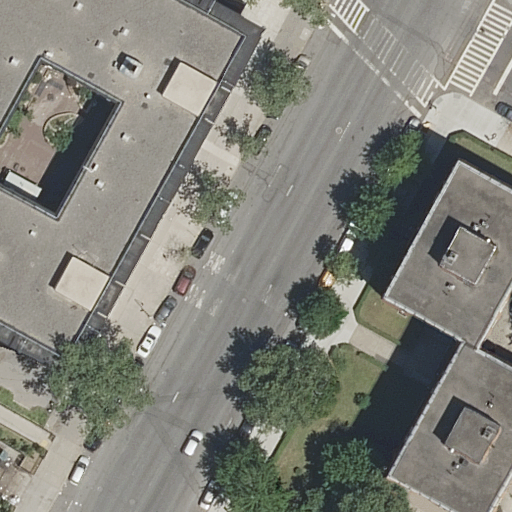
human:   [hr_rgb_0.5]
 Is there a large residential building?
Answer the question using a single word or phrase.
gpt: no

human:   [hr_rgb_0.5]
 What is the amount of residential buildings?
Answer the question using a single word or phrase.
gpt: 1

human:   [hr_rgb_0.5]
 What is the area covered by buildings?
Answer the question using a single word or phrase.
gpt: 348m2

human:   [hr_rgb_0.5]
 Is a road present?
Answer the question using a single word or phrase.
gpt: yes

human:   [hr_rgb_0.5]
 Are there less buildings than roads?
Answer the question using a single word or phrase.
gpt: no

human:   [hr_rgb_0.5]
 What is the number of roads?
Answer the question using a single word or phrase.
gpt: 2

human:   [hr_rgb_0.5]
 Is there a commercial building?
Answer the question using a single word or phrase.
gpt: no

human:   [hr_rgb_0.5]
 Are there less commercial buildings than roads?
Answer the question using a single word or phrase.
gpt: yes

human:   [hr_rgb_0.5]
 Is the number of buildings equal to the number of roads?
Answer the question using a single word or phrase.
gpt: yes

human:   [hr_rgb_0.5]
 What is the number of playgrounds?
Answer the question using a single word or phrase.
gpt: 1

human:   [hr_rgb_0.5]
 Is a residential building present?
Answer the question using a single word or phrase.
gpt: yes

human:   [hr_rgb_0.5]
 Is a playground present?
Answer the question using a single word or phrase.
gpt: yes

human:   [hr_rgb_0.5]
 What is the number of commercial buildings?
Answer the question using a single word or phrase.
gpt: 0

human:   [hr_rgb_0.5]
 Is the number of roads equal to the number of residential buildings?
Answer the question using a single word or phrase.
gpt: no

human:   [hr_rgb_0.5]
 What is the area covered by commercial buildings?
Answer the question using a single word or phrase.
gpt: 0m2

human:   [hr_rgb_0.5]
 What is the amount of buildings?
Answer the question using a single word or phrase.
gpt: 2

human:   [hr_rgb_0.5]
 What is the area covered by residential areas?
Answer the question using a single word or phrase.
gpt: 7823m2

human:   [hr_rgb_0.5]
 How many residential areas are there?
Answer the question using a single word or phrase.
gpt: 2

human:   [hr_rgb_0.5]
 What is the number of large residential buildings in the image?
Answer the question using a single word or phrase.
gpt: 0

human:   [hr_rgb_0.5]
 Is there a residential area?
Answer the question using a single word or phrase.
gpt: yes

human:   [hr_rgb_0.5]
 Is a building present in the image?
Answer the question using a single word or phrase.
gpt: yes

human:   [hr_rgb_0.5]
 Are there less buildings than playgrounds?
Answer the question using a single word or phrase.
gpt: no

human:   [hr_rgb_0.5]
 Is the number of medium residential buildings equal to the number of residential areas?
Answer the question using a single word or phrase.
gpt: no

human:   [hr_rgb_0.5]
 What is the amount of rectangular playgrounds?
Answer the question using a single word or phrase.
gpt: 1

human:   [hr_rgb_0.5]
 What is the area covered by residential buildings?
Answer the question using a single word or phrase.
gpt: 13m2

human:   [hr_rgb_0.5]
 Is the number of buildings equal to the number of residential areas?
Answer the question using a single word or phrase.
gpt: yes

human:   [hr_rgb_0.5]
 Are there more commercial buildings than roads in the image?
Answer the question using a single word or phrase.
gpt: no

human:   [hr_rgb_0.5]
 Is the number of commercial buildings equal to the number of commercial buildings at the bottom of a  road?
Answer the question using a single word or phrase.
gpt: yes

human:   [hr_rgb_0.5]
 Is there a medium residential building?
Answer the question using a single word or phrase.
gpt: no

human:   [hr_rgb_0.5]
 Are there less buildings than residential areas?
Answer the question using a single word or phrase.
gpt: no

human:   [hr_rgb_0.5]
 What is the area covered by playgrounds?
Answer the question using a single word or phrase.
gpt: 936m2

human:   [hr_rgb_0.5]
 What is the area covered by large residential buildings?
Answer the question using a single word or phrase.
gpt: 0m2

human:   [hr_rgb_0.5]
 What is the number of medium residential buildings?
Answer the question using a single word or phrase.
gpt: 0

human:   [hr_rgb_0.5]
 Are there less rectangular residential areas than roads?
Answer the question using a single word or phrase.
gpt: no

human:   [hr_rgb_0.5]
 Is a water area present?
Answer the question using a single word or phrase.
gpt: no

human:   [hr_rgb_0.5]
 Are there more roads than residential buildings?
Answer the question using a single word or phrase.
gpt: yes

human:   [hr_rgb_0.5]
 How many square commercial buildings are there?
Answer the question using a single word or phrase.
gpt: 0

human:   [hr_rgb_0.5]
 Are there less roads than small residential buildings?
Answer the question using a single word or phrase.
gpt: no

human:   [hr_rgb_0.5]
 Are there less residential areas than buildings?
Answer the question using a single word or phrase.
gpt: no

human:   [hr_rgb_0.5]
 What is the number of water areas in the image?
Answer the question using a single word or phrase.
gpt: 0

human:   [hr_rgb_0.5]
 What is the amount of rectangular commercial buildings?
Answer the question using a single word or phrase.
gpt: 0

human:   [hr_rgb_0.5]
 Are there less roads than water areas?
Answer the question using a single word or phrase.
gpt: no

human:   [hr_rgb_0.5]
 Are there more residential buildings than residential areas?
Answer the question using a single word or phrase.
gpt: no

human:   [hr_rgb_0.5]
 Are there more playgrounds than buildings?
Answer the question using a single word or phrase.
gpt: no

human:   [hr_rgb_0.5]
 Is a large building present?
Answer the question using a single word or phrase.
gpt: no

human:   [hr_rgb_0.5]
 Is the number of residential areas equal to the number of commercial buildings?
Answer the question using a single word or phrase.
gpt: no

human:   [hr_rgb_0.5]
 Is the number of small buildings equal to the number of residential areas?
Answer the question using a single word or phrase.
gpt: no

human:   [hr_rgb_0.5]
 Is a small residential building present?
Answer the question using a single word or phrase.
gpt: yes

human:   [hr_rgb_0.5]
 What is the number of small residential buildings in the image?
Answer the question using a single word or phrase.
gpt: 1

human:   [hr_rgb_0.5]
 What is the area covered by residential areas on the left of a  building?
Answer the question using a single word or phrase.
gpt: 7823m2

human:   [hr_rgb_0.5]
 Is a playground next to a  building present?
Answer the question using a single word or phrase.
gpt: yes

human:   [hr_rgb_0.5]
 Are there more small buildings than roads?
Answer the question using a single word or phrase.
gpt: no

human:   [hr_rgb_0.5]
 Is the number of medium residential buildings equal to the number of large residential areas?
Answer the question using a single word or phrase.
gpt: no

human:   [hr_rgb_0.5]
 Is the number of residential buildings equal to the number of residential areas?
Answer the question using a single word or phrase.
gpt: no

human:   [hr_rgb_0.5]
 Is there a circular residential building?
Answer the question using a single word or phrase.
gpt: no

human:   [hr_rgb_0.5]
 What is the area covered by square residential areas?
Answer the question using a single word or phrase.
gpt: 0m2

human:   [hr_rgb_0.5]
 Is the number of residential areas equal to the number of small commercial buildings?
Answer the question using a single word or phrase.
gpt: no

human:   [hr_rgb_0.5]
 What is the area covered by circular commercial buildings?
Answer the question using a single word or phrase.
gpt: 0m2

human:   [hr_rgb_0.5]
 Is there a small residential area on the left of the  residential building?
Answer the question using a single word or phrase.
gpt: no

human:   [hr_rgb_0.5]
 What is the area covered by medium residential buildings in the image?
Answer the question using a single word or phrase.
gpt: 0m2

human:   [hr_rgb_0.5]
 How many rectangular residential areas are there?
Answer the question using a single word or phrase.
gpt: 2

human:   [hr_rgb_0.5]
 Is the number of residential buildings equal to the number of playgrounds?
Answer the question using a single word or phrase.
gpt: yes

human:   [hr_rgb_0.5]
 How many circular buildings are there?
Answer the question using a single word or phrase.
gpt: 0

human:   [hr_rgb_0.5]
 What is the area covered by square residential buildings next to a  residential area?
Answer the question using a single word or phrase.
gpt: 0m2